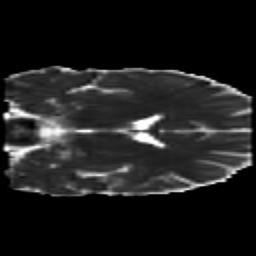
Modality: MD
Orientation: coronal
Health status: healthy
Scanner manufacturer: siemens
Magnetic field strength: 3 T
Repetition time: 7.6 s
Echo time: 0.092 s